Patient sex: F
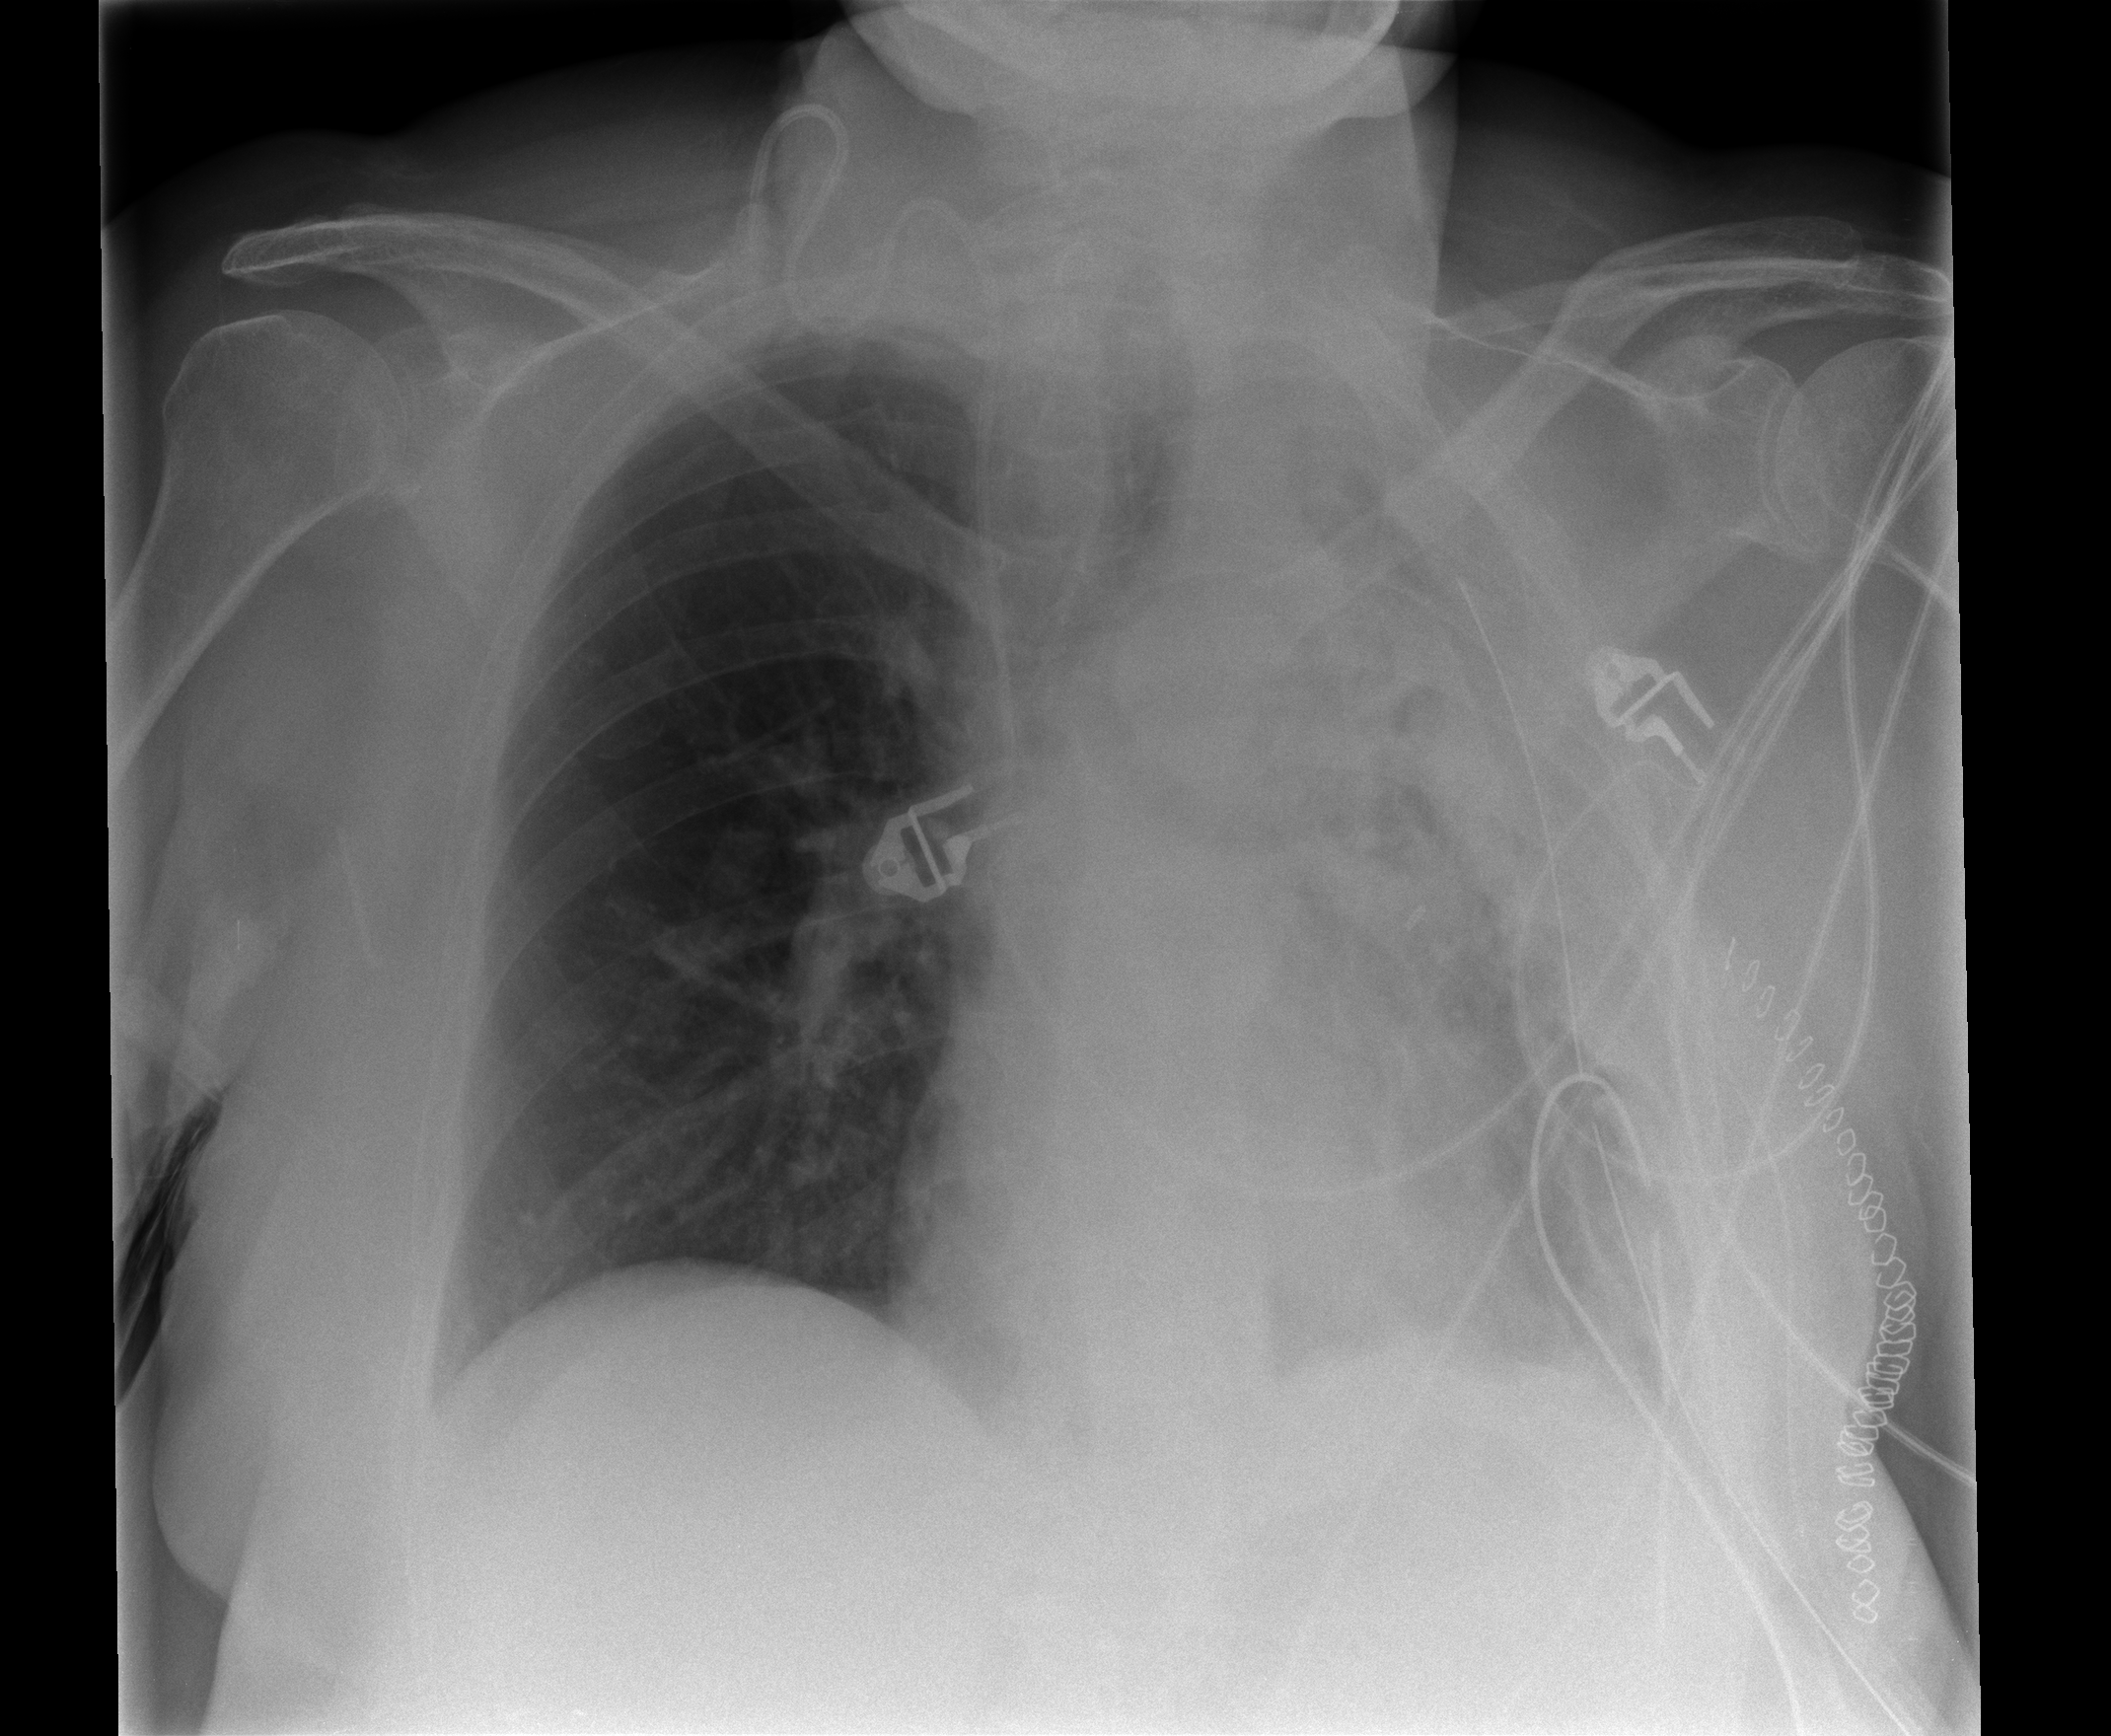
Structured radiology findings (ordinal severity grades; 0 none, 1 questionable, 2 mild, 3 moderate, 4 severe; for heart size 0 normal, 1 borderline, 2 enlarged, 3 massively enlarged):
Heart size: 0
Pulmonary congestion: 0
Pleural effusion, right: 0
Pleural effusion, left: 3
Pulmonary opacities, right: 0
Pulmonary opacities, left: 4
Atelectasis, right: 0
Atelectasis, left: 4